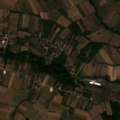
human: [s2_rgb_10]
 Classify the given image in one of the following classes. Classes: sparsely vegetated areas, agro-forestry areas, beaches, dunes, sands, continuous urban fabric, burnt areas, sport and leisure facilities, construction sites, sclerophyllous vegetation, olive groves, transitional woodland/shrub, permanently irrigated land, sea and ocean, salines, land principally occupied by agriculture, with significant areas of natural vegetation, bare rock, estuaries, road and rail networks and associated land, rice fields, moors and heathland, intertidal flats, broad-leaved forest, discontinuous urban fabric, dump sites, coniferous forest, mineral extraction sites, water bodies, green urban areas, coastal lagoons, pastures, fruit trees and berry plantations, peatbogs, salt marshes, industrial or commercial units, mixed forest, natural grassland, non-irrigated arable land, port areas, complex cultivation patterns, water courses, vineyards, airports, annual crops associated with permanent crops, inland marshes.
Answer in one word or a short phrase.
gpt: discontinuous urban fabric, non-irrigated arable land, land principally occupied by agriculture, with significant areas of natural vegetation